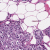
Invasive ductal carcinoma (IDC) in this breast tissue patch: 1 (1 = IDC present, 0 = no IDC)